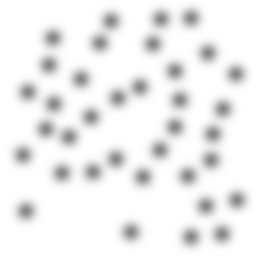
Squares: 0
Triangles: 0
Stars: 36
Total shapes: 36